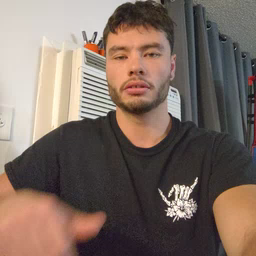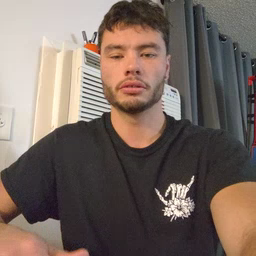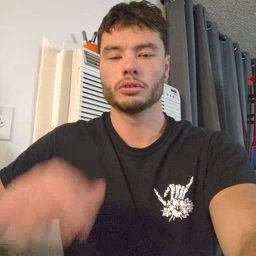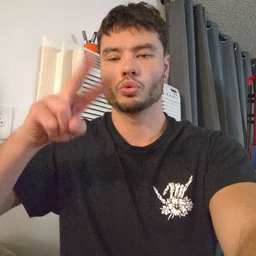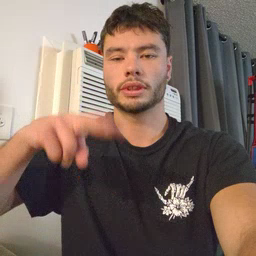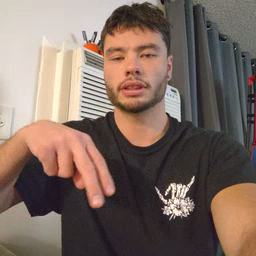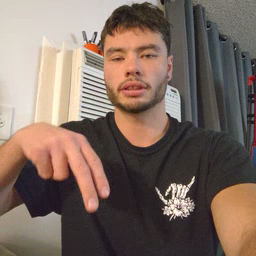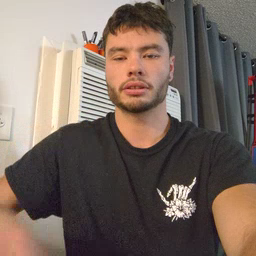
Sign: read